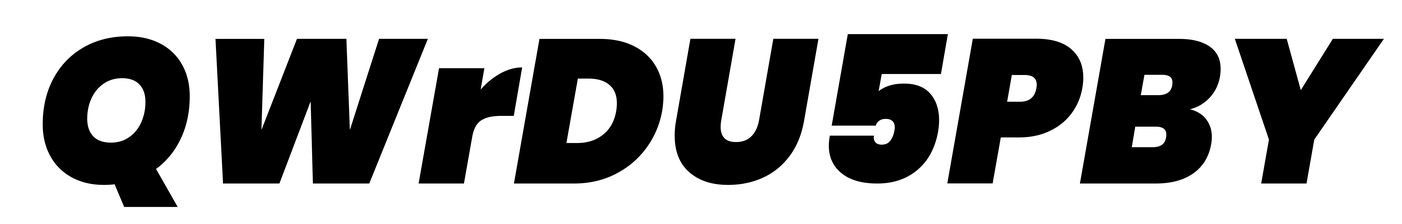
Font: Poppins-BlackItalic